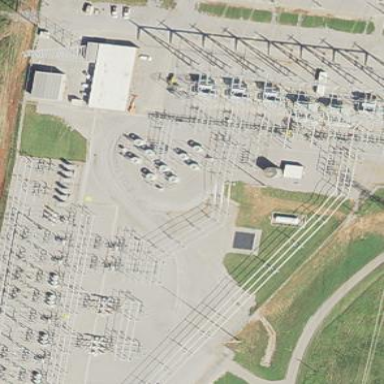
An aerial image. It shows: Switchgear related to power.